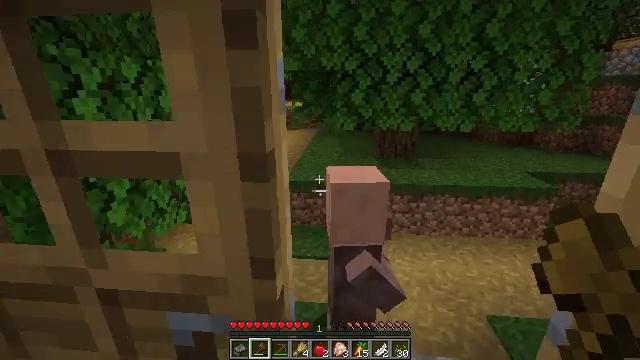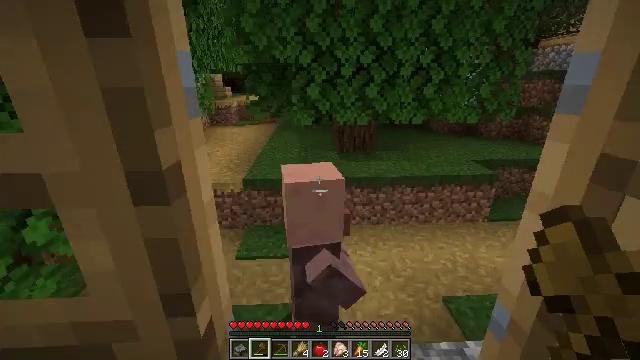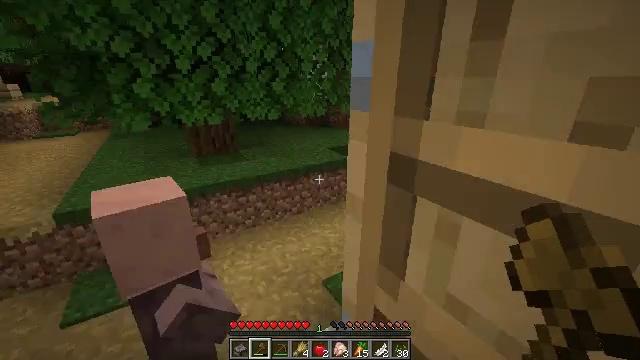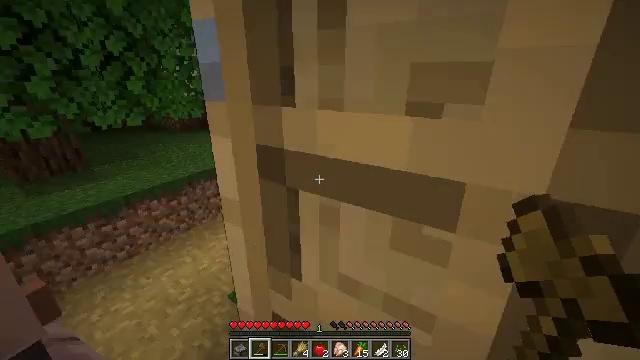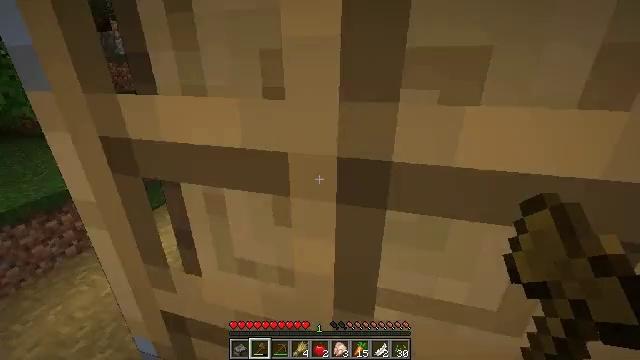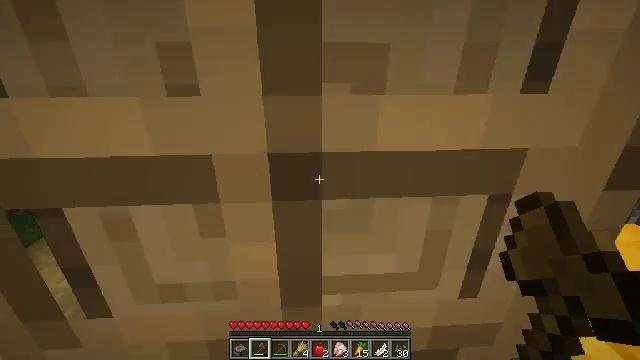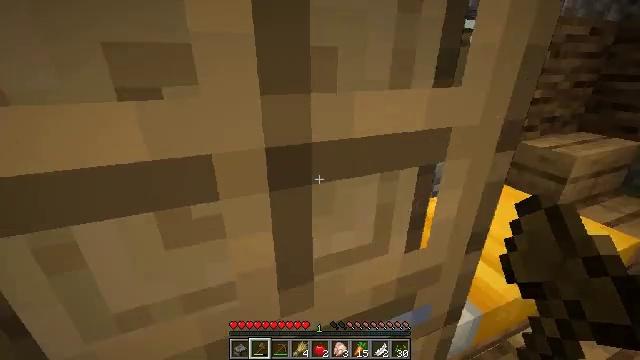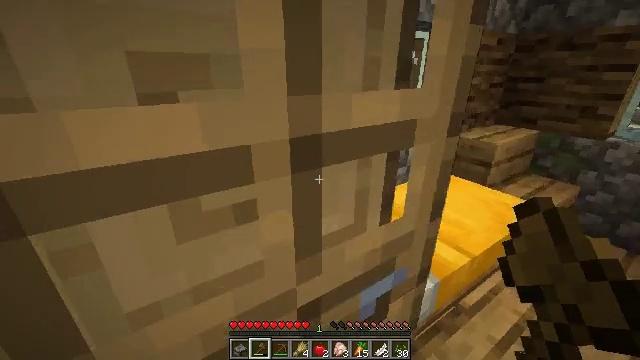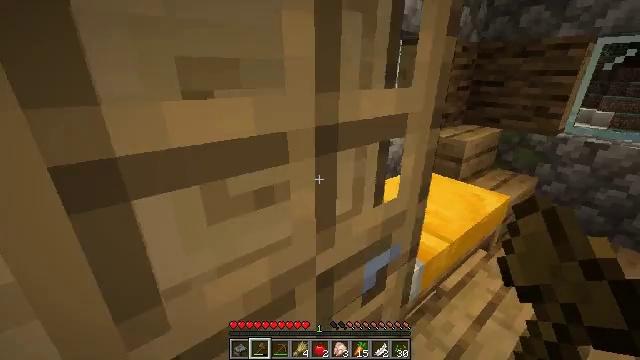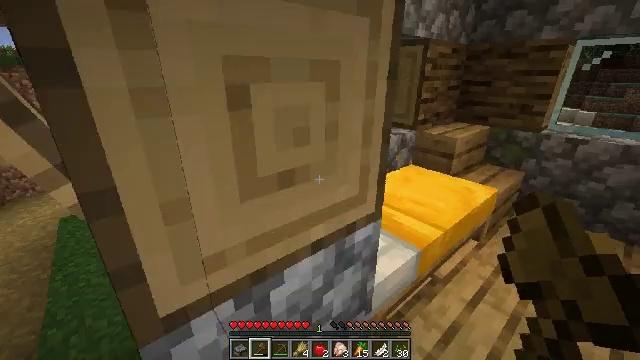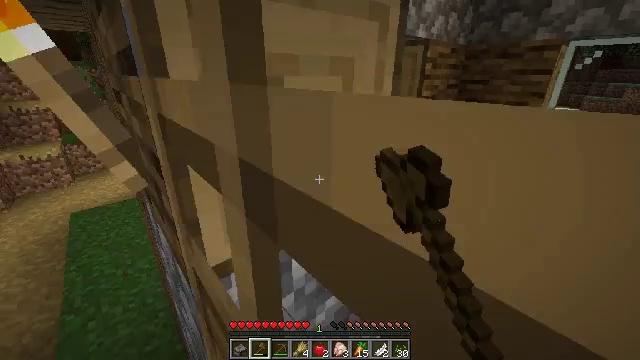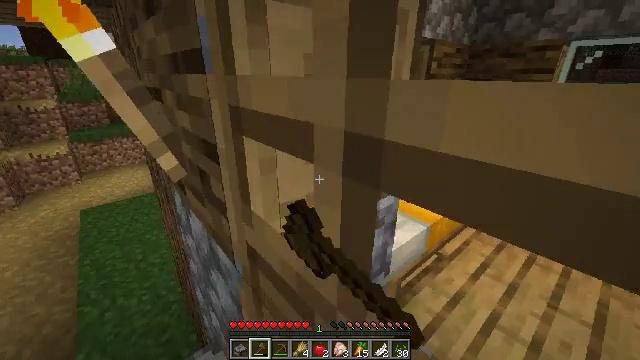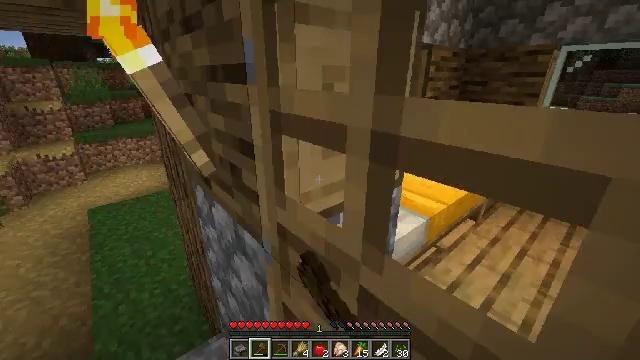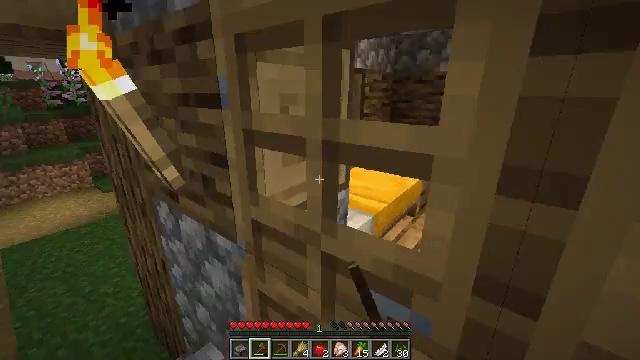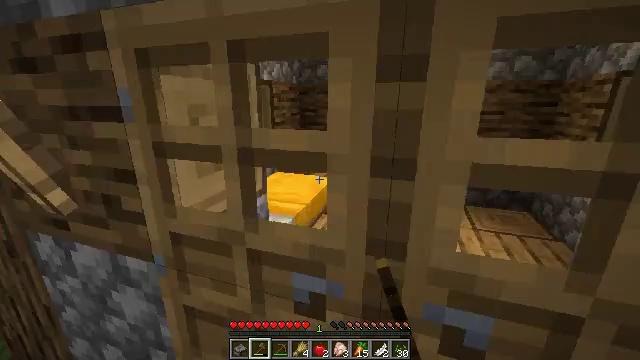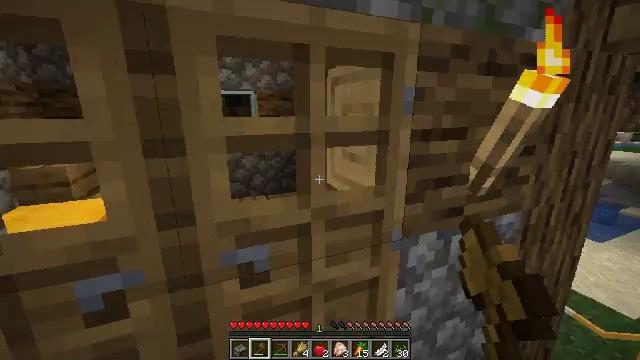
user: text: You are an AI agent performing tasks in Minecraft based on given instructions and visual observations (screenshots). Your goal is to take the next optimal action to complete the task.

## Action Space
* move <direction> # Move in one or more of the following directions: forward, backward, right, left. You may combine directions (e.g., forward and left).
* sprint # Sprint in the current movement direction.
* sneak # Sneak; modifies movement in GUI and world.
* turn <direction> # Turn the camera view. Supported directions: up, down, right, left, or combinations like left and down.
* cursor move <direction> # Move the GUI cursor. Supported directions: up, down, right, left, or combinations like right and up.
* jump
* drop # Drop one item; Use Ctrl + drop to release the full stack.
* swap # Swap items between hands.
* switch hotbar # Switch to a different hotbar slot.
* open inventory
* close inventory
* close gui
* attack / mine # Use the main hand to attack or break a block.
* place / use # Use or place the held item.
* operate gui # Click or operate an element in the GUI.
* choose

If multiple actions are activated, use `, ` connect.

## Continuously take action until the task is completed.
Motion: motion action
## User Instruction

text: Attack the brewing stand to gather it.
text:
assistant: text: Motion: move forward and move right, turn right and down
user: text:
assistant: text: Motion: move forward and move right, turn right
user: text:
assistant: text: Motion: move forward and move right, turn right
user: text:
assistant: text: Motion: move right, turn right and down
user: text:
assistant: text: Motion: move left, turn right
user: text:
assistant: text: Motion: move back and move left, turn right
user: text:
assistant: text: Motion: move back and move left, turn right
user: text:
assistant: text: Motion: move back and move left, turn right
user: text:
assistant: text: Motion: move back, turn right, use / place
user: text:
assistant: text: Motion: move back, use / place
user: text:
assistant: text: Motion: move back
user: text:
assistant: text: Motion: move back
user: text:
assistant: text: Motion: move back, turn right and up
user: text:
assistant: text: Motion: move back, turn right and up
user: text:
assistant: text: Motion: move back, turn right and up
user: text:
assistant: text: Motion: move back and move right, turn right and up
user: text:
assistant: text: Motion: move right, turn right and up
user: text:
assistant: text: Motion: move right, turn right and up
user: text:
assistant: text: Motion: move forward and move right, turn right
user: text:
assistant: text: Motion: move forward and move right
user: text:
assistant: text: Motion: move forward and move right
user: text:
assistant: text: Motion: move forward and move right
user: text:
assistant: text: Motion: move forward and move right
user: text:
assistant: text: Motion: move forward
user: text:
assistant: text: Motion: move forward
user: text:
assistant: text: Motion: move forward, turn left
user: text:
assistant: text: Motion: move forward, turn left
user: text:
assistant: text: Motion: move forward, turn left
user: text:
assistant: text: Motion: move forward and move left
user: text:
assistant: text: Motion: move forward and move left